Field crop: maize
Growth stage: 1
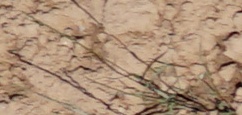
Species: lolium